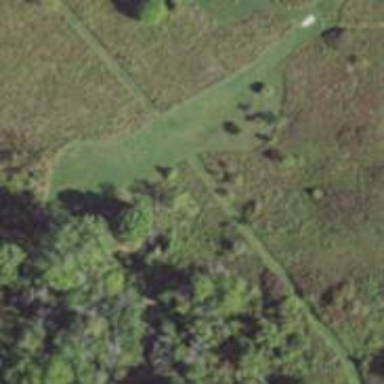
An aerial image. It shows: Disc golf tee.